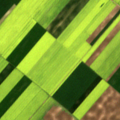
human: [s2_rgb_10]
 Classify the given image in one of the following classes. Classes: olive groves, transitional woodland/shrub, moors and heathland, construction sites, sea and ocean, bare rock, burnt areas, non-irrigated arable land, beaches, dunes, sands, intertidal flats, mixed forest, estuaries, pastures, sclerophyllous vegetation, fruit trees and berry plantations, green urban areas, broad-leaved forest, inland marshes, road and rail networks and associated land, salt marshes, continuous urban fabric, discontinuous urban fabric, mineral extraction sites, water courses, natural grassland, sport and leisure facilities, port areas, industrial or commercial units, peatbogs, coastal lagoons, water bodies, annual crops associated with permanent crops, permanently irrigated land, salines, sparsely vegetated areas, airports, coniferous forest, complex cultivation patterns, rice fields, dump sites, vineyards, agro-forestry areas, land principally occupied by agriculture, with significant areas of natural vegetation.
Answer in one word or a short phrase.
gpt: non-irrigated arable land, complex cultivation patterns